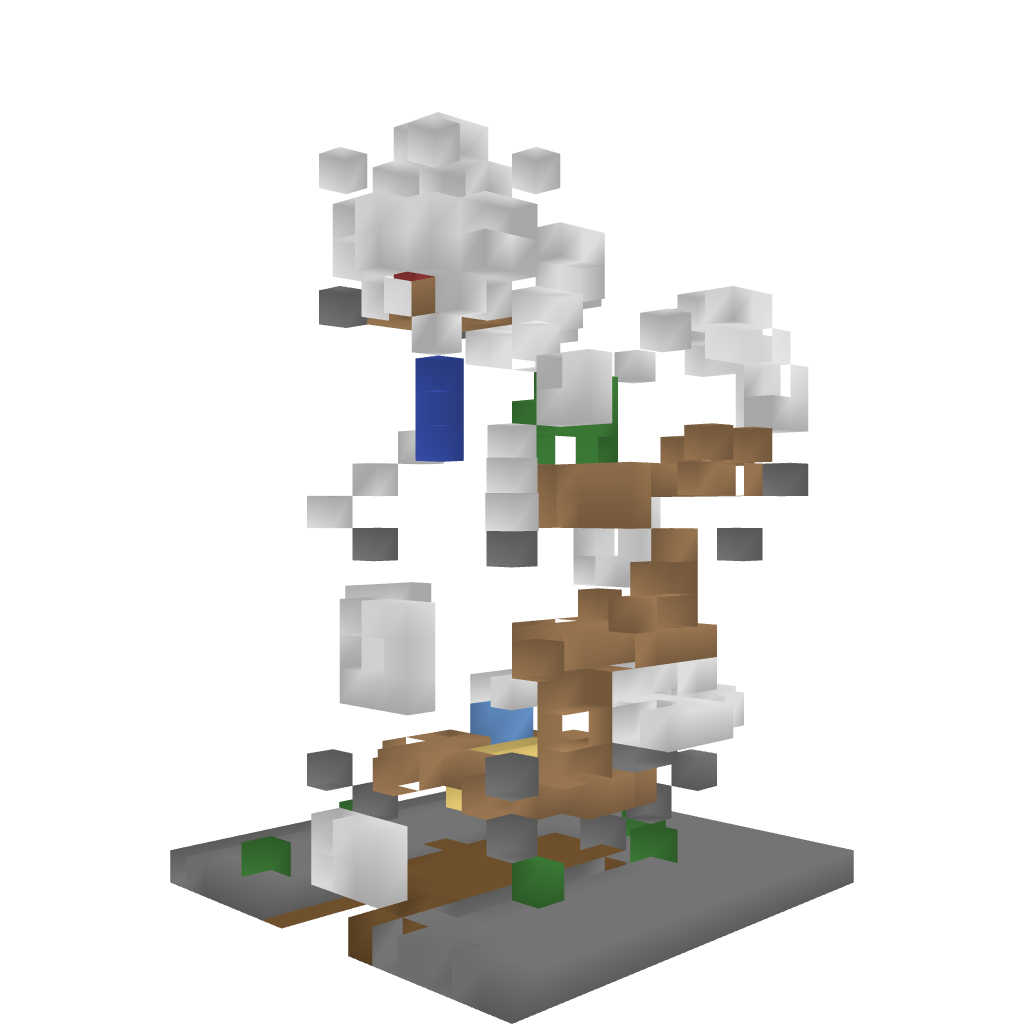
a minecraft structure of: Spheres bad low quality